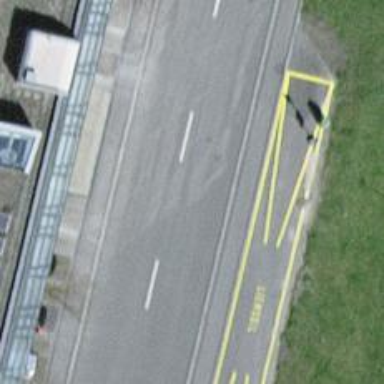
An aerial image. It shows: Public transport stop position.